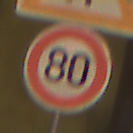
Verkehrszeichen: Geschwindigkeit80
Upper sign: EinseitigVerengteFahrbahnLinks
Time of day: Night
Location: Outdoor (Suburban)
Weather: PartlyCloudy
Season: NotSpecified
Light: Artificial